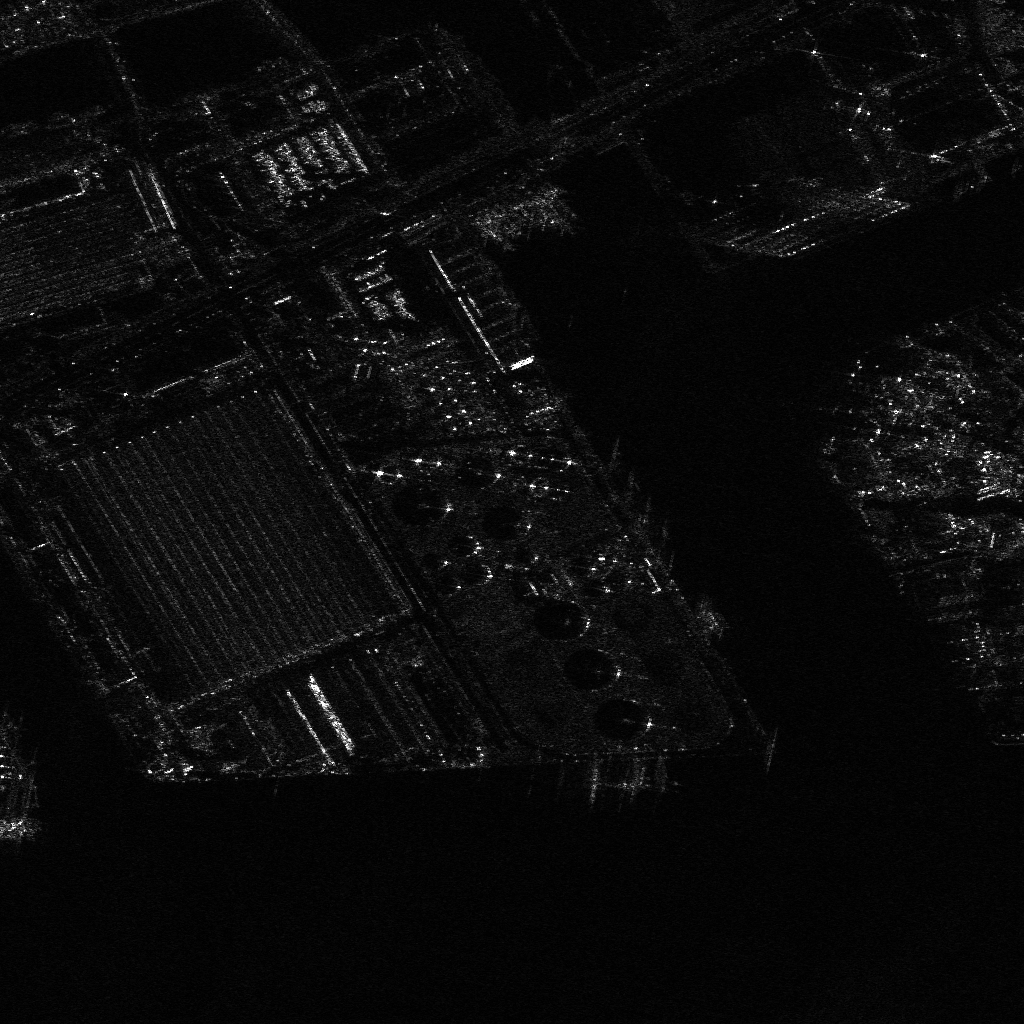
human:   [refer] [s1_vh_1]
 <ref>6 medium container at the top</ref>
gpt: <box>[[52, 19, 56, 20, 58], [51, 19, 55, 20, 58], [50, 20, 54, 21, 58], [49, 21, 53, 22, 58], [47, 21, 51, 22, 58], [46, 21, 50, 22, 58]]</box>